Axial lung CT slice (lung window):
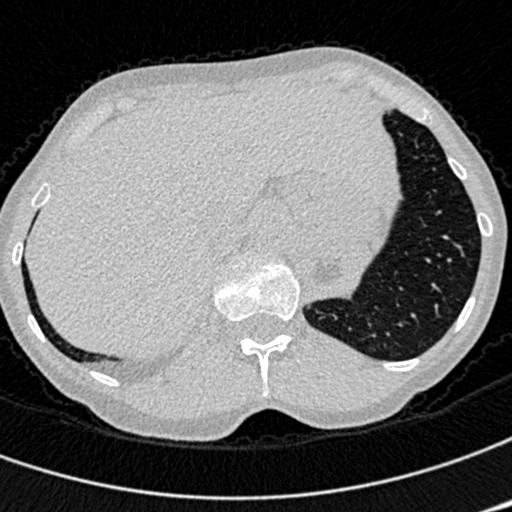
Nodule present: no